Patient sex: M
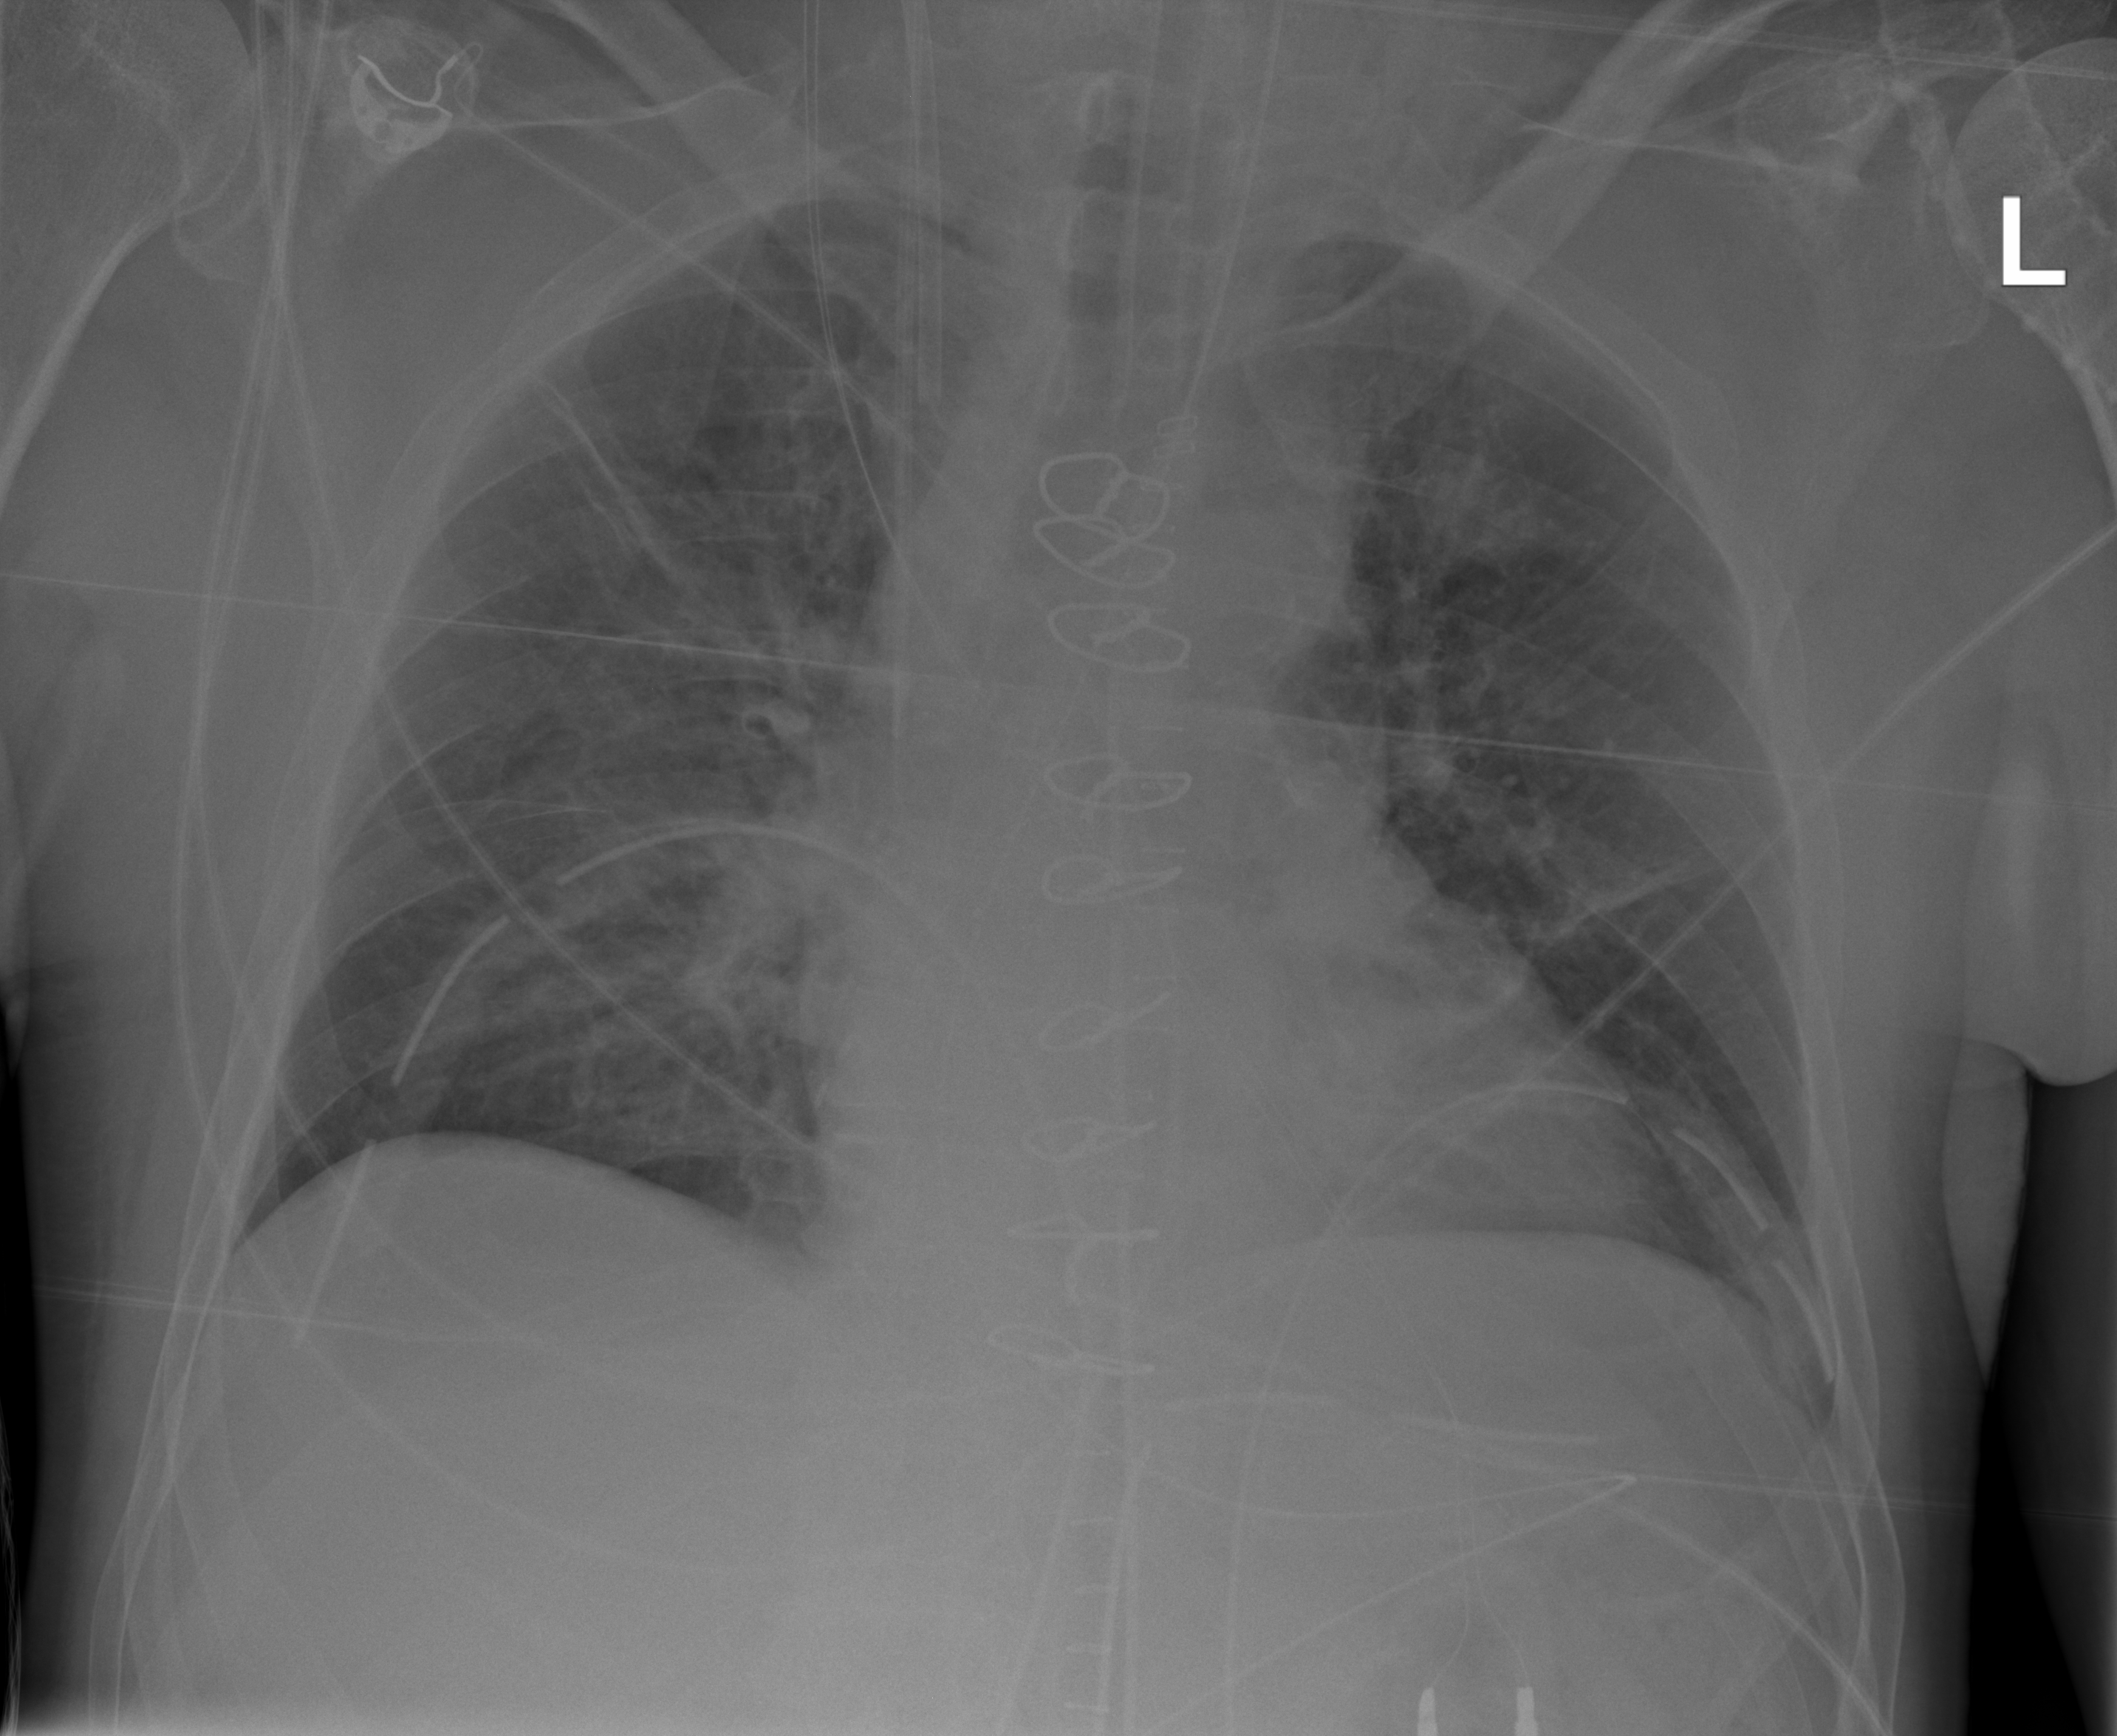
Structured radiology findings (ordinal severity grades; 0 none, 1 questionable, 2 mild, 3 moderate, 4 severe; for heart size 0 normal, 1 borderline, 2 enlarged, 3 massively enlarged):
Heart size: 1
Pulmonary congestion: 2
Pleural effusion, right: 0
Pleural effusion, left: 0
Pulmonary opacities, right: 0
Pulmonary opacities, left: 0
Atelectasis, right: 2
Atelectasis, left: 2